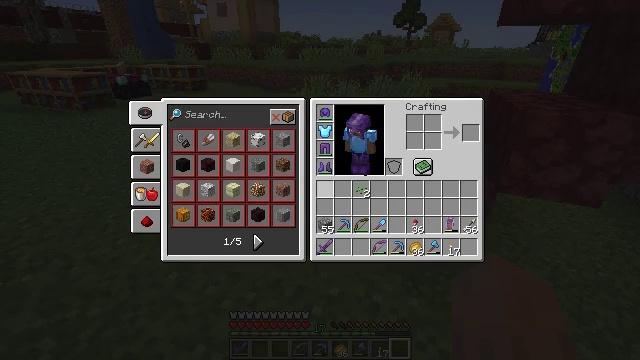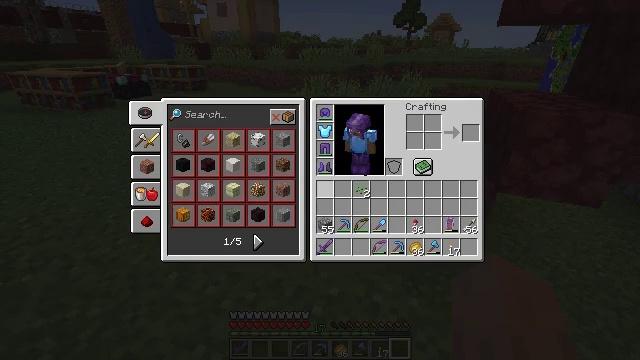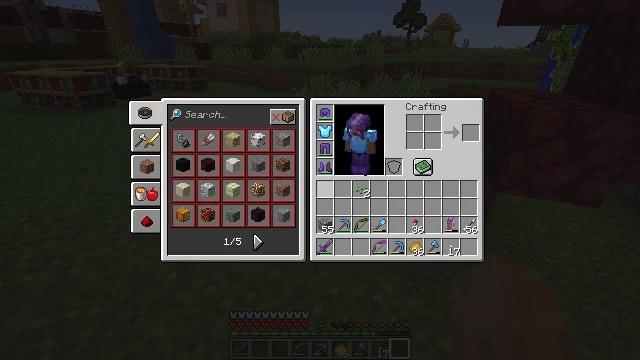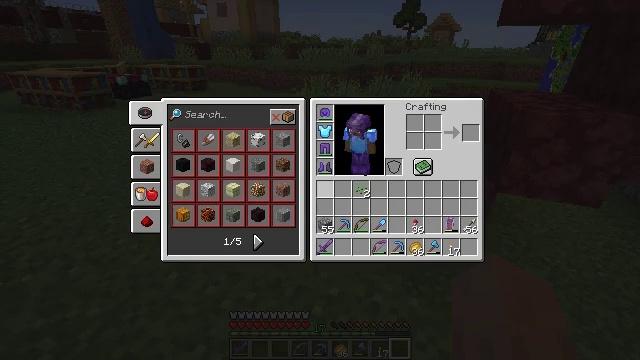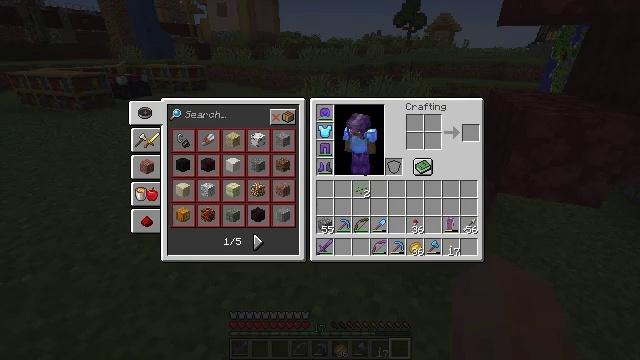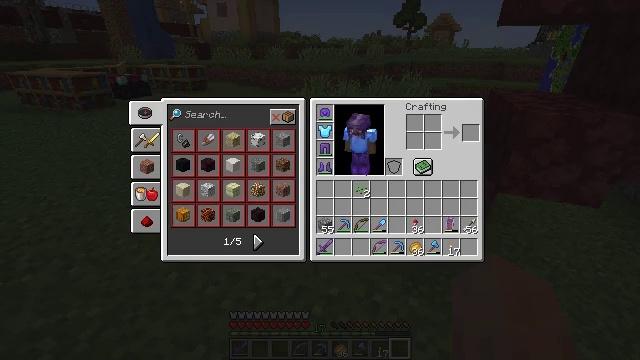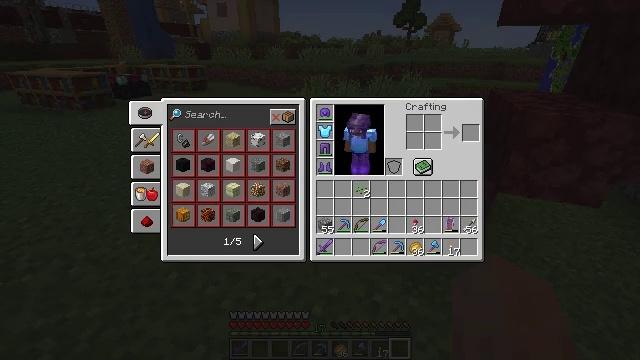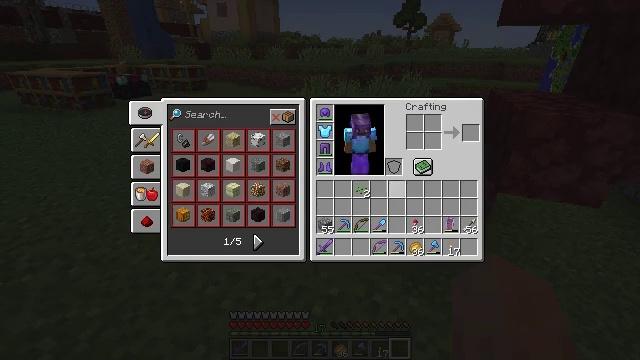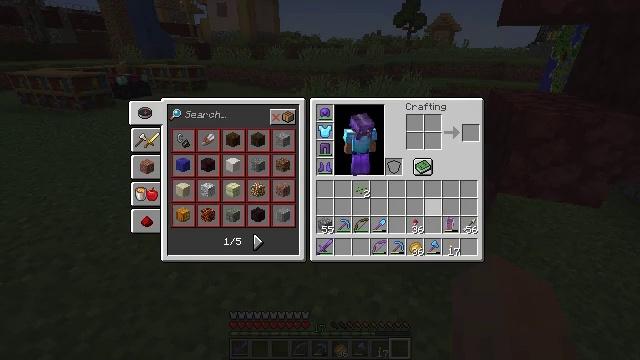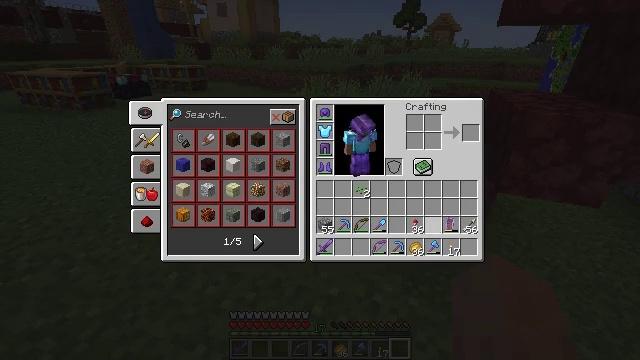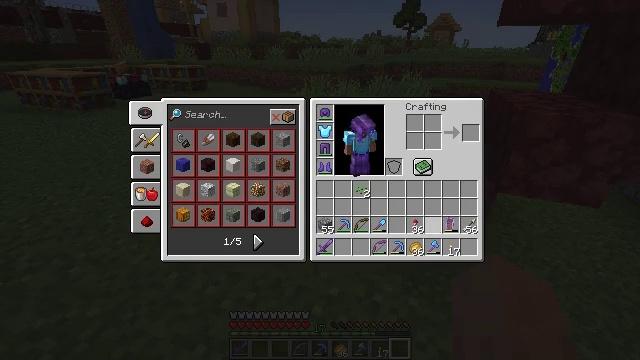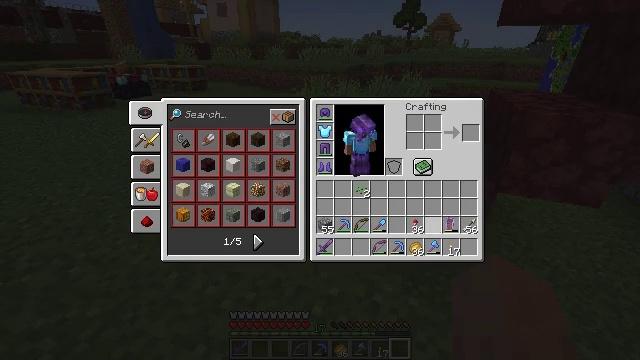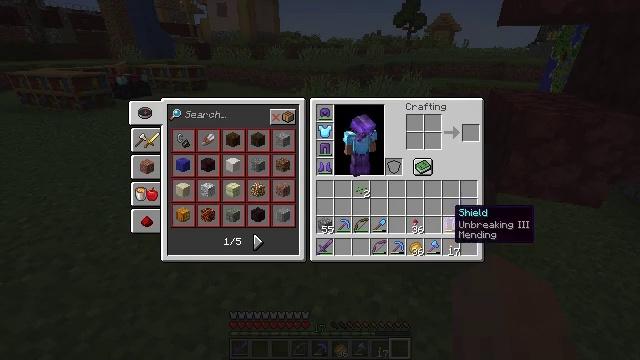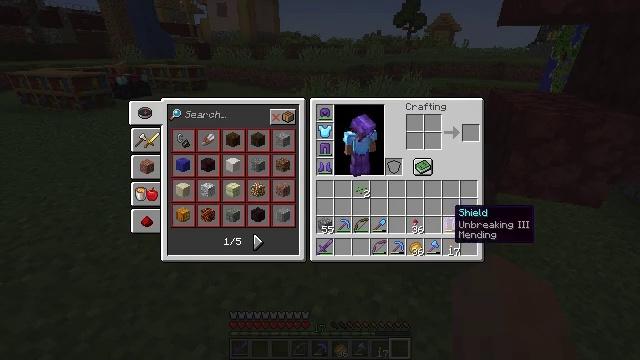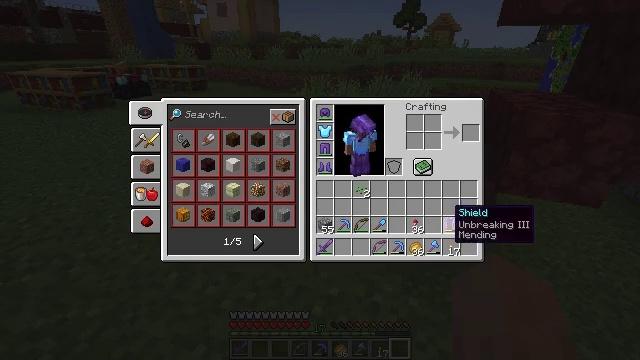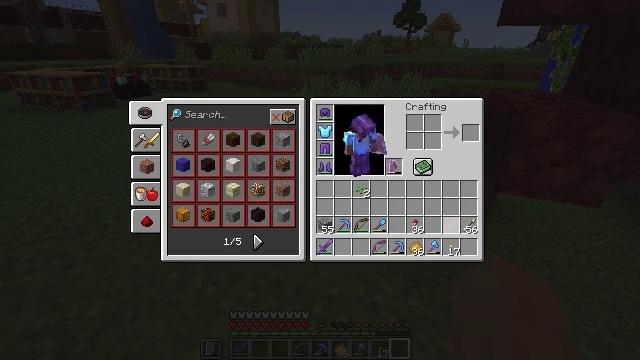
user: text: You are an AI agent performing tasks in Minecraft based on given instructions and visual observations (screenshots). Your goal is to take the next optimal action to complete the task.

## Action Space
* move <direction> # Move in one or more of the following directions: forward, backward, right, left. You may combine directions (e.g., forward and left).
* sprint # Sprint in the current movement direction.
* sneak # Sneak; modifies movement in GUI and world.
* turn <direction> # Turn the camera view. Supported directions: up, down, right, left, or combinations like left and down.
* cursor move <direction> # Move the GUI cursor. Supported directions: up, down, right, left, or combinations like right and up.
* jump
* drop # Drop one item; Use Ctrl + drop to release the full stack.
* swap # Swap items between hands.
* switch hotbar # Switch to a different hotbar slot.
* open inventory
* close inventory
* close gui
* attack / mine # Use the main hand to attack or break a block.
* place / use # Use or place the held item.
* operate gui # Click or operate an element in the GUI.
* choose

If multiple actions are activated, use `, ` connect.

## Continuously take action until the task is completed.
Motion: motion action
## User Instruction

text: Retrieve the white banner from its position.
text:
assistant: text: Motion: no_op
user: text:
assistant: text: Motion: no_op
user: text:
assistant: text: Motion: no_op
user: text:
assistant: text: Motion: cursor move right
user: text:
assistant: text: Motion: cursor move right
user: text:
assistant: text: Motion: cursor move right
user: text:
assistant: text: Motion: cursor move right and down
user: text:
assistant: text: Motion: cursor move right and down
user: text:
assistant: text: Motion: cursor move right
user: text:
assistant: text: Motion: sneak
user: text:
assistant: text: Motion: sneak
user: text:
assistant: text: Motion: sneak, cursor move right
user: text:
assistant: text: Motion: sneak
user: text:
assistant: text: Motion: sneak
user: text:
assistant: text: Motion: sneak, choose
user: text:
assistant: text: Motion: sneak, choose
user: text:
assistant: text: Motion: sneak
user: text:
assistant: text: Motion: sneak
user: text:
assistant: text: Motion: sneak
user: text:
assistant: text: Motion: sneak
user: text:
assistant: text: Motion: sneak
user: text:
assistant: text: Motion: sneak
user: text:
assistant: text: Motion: close inventory
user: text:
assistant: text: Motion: close inventory
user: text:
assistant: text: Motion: no_op
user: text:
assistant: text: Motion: no_op
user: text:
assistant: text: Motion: move forward
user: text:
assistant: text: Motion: move forward
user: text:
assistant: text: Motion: move forward
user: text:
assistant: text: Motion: no_op